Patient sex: M
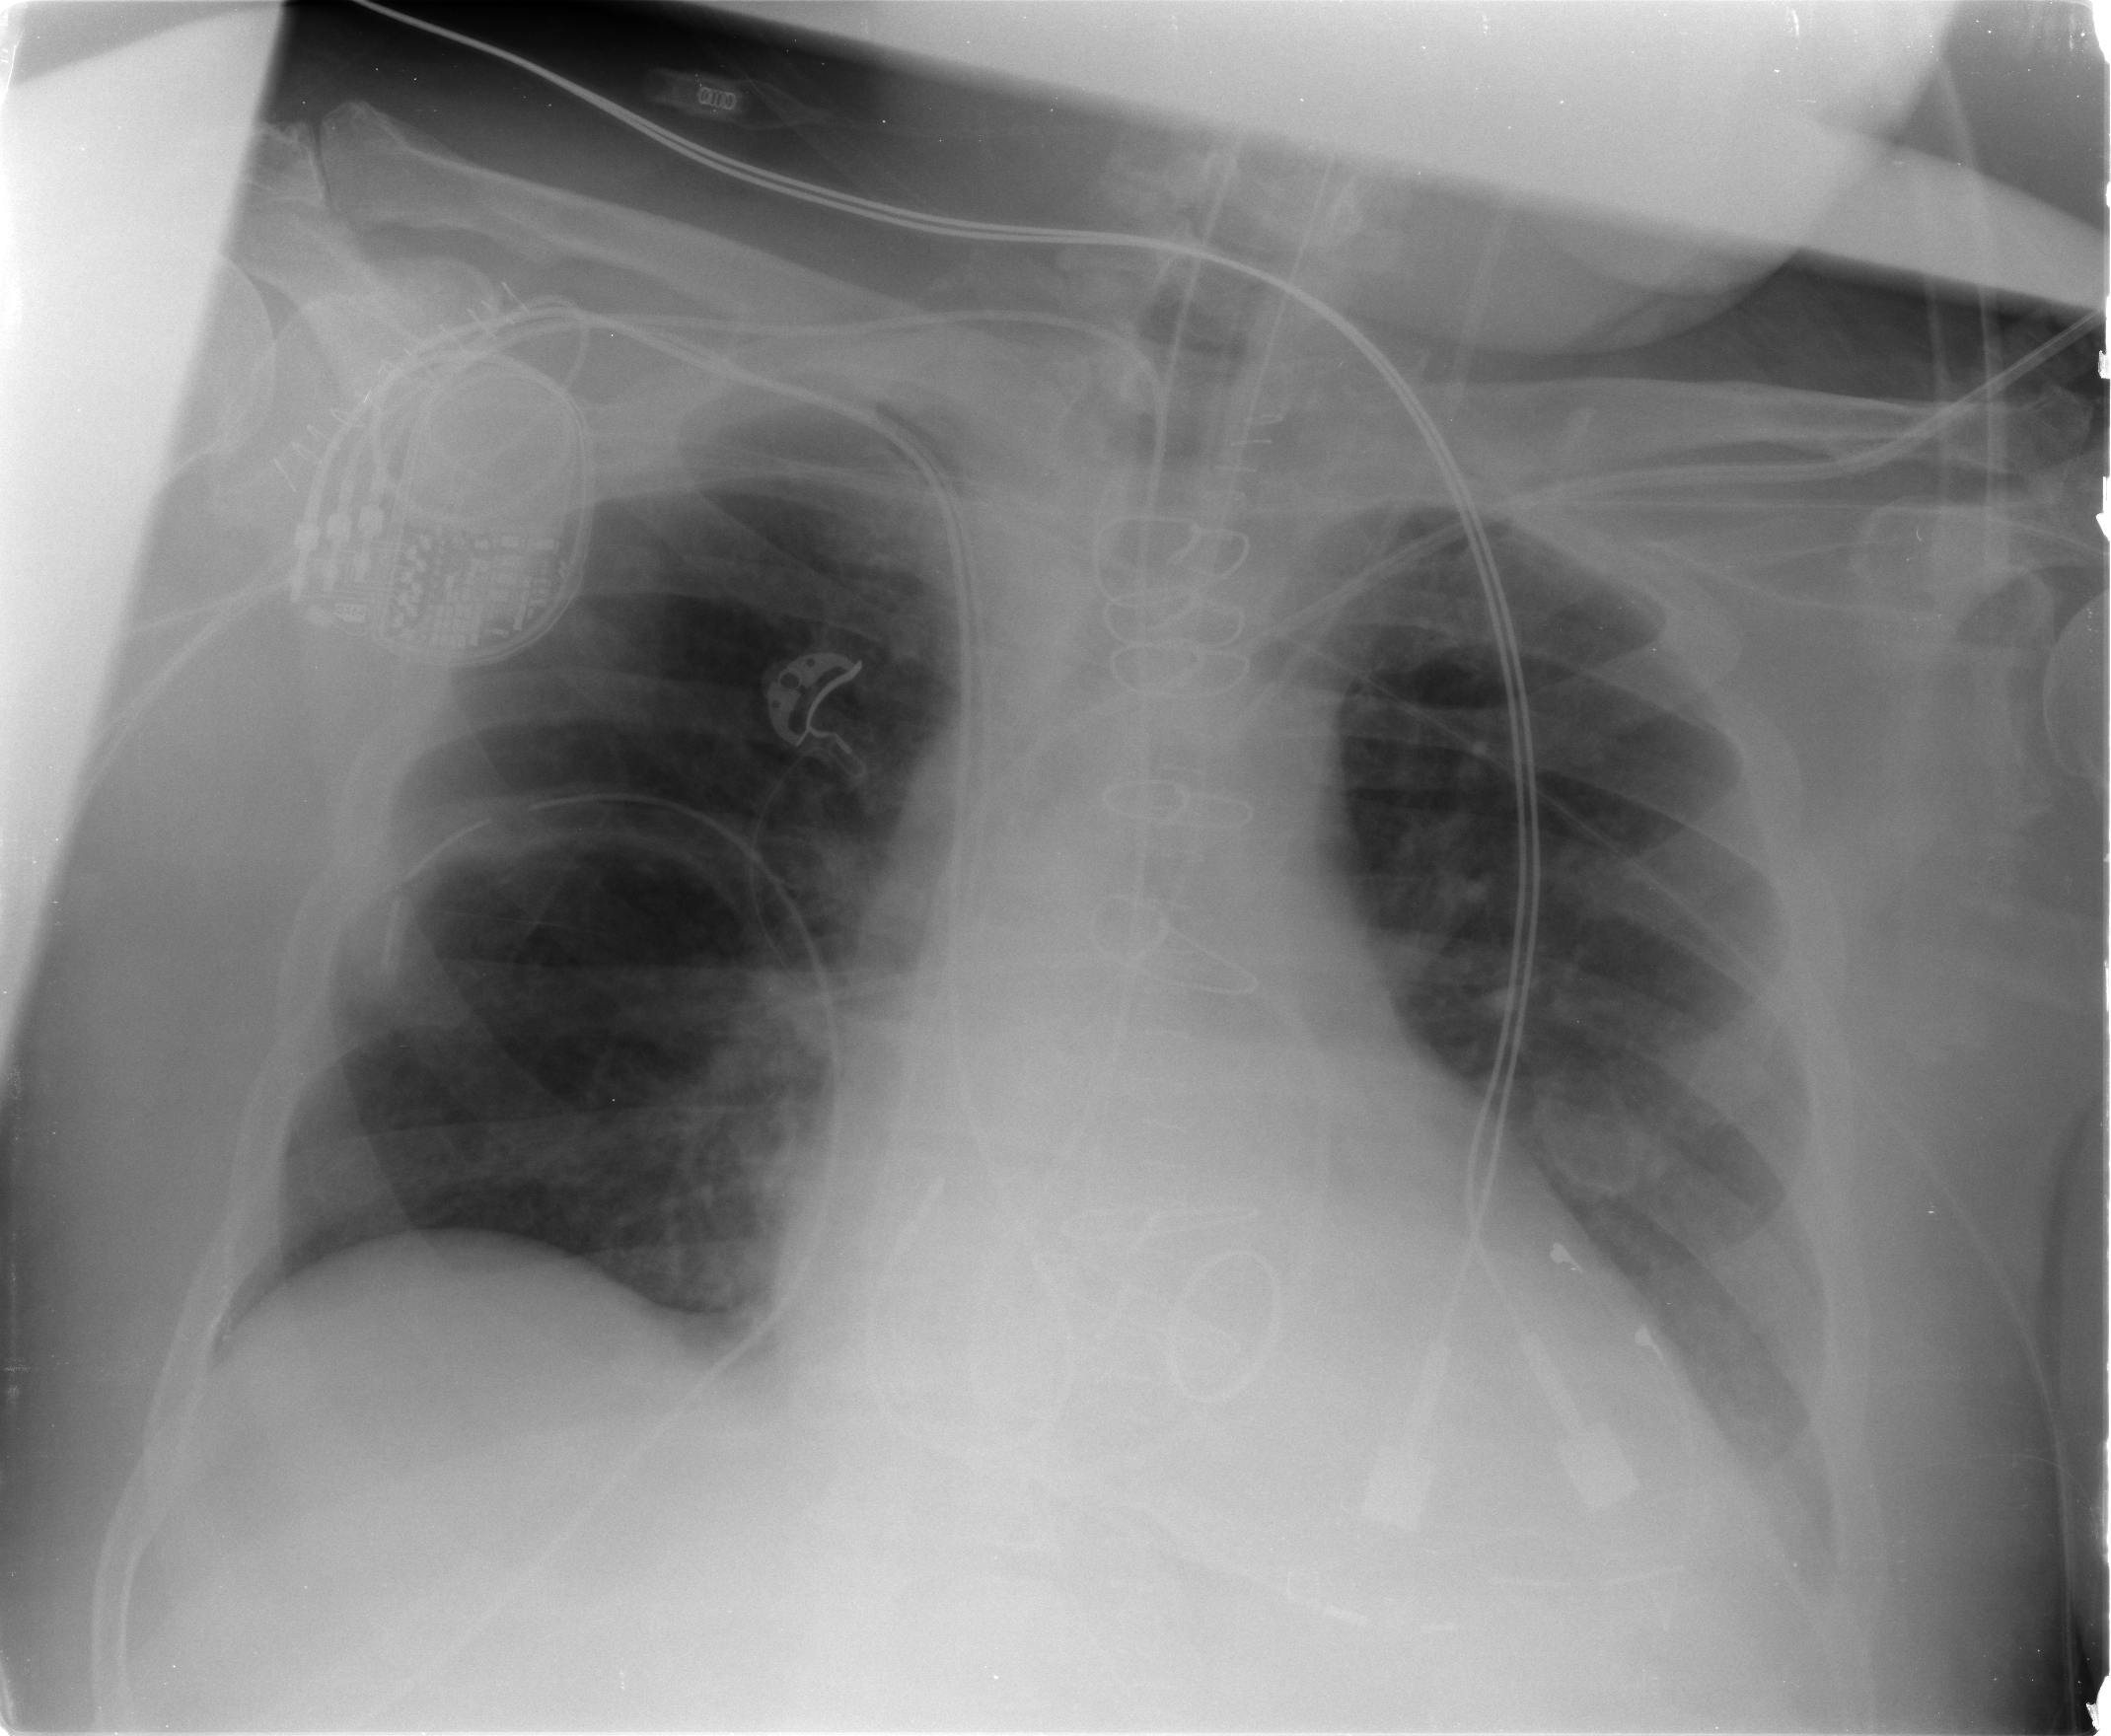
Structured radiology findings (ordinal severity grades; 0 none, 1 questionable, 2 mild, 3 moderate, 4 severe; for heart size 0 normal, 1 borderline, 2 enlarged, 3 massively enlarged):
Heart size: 2
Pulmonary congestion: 2
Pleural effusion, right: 0
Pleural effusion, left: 1
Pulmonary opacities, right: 0
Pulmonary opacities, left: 0
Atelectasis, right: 0
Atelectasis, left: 1